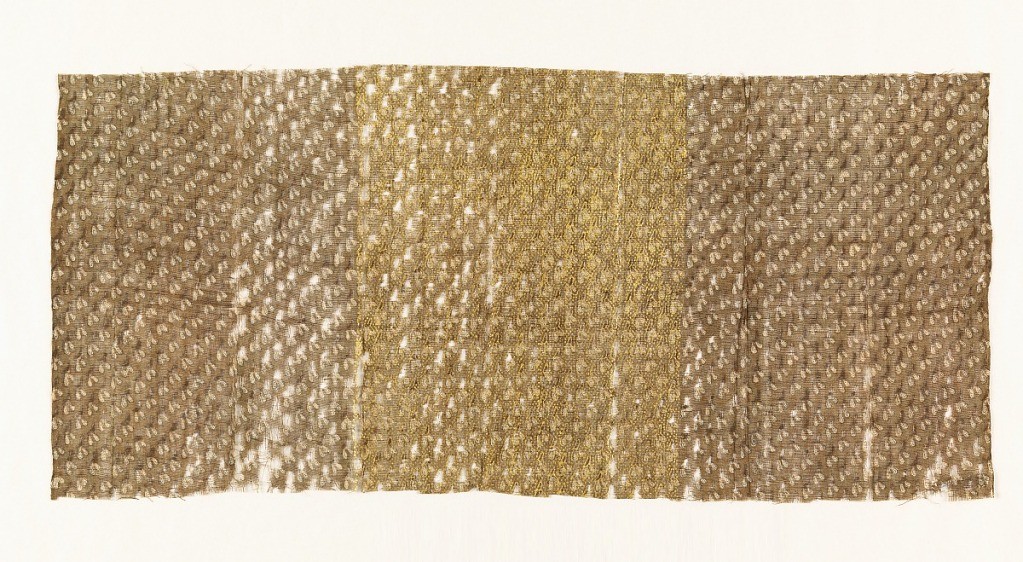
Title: Fragment
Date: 17th–18th century
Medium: cotton Technique: printed or painted on plain weave with dye, gold powder on wax or gum base
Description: Section of fine, loose plain weave printed with close-set diagonal repeat of small dark spray with two large white buds. Central panel has this design enhanced with gold outlines; gold dots powdered in interstices. Ground originally dark yellow green, now dull brown.